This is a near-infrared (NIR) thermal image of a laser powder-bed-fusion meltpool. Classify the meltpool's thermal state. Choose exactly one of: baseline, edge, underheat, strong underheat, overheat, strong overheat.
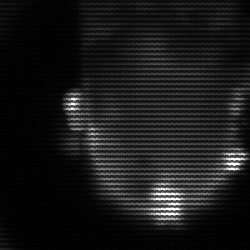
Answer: baseline